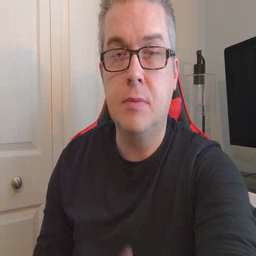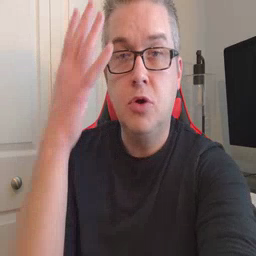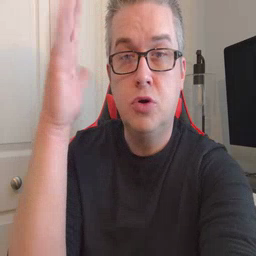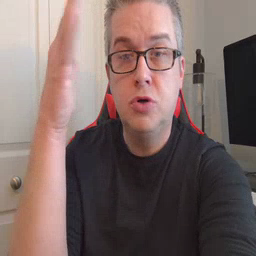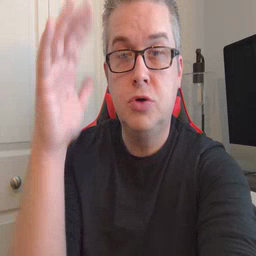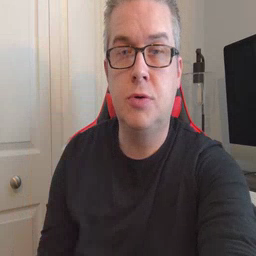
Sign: tree